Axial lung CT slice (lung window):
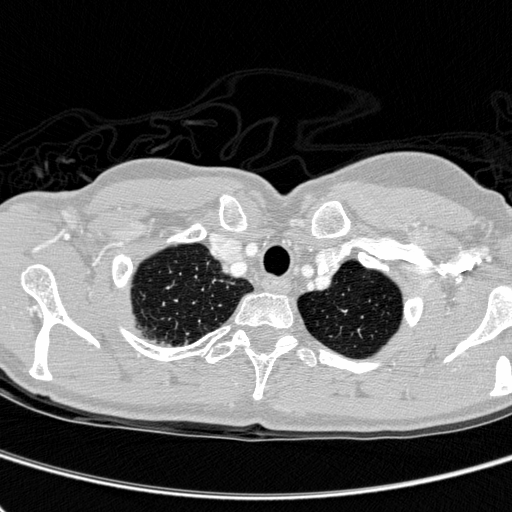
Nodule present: no